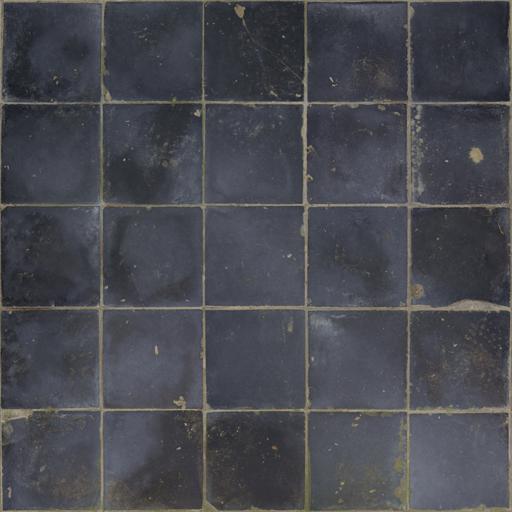
Tags: black blue dark tiled tiles